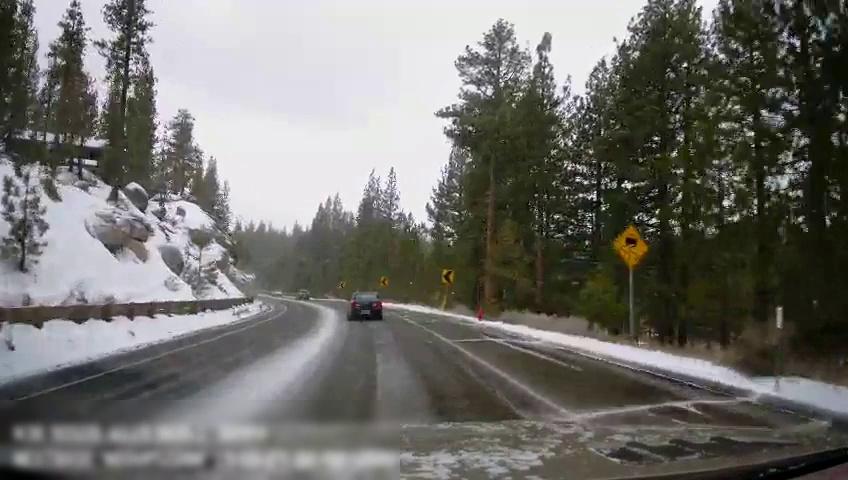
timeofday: Day
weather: Snowy
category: Drivable Space
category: Vehicles | Car
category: Vehicles | Car
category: Vehicles | Car
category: Lanes | Opposite Lane
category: Lanes | Current Lane
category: Traffic | Signs
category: Traffic | Signs